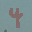
Label: 4